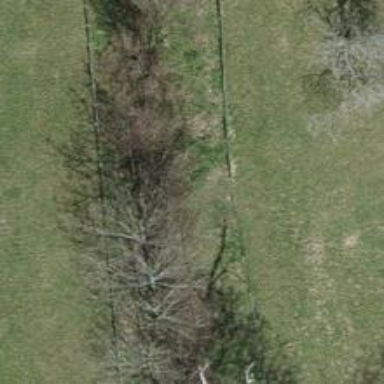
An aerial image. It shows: Single tag "natural: tree."